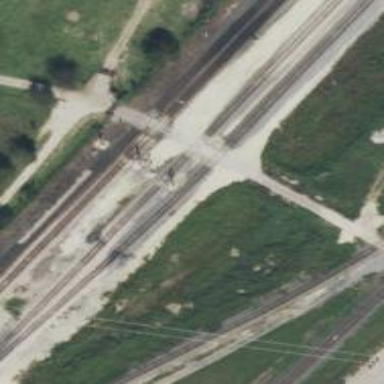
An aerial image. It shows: Railway level crossing.